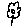
Label: flower